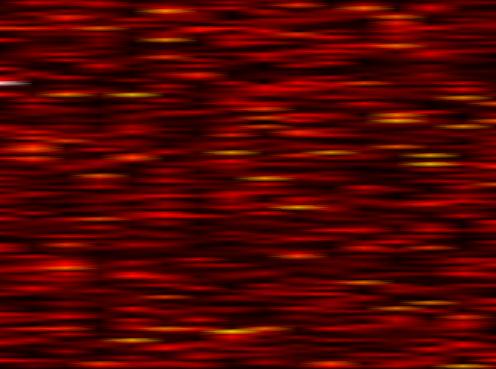
Label: OFDM